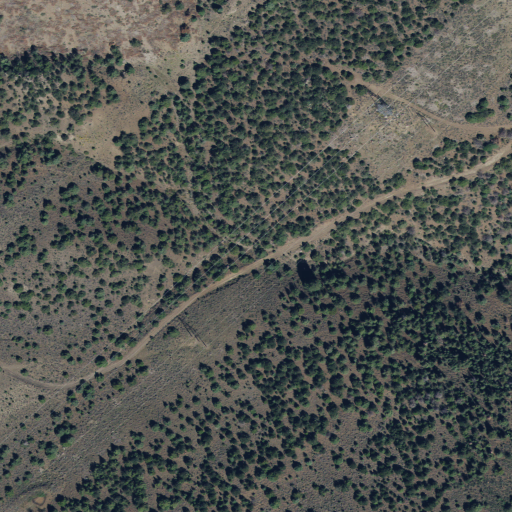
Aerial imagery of valley in Utah named Pole Canyon containing evergreen forest, shrub, open development, and low intensity development